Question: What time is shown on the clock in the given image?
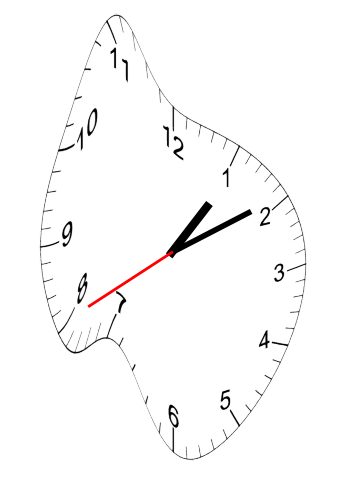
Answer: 01:09:40